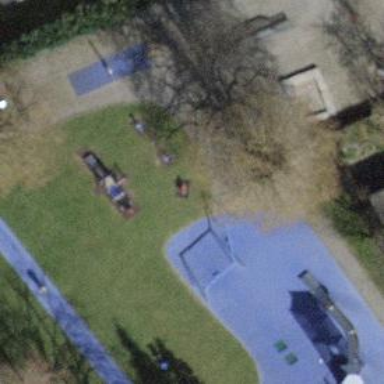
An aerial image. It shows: Playground with swings.